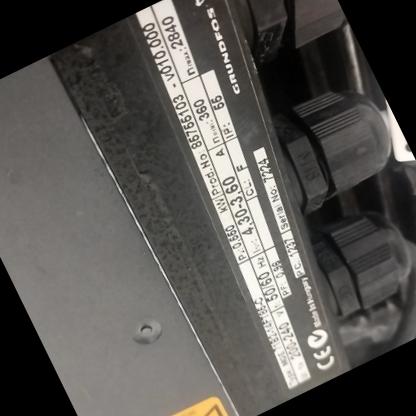
Klasa: tabliczka-znamionowa